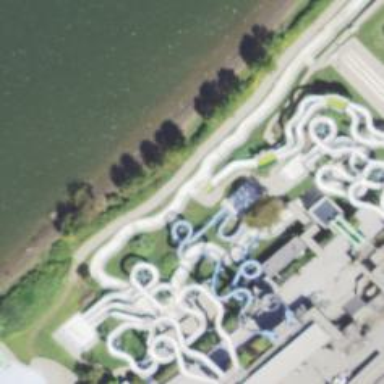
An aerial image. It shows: Canal with water slide attraction.